Interaction volume radius: 5 \u00c5
Interaction volume height: 15 \u00c5
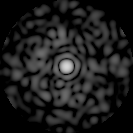
Disorder parameter: 0.8649